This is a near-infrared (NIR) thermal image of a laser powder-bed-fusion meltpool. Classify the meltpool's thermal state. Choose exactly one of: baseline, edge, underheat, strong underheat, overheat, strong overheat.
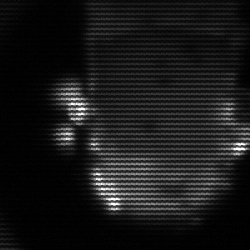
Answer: baseline